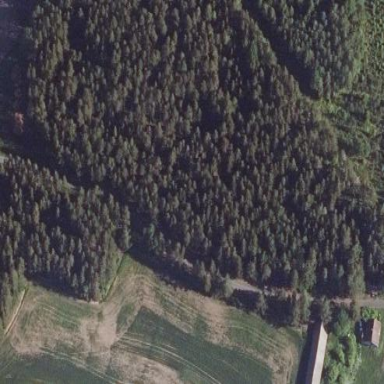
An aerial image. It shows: Serene woodland landscape.